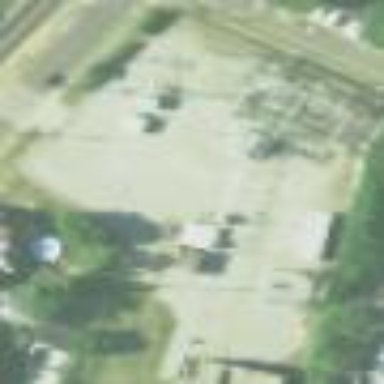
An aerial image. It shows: Power substation.